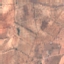
Label: PermanentCrop